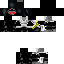
A male skeleton skin with dark skin, wearing brown helmet dressed in a black armor chest and black pants, featuring a closed mouth.